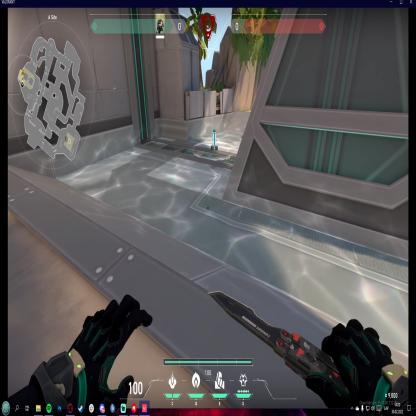
Label: planted spike